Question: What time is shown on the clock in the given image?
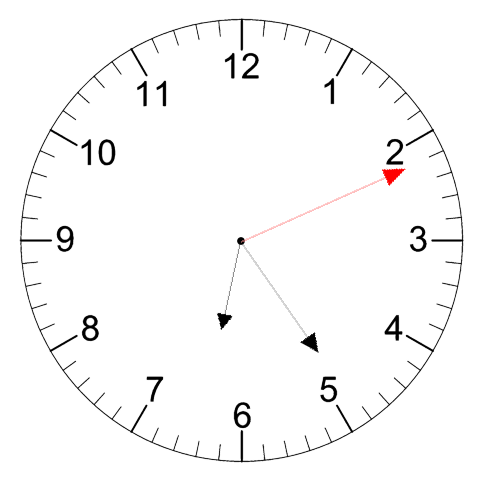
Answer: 06:24:11